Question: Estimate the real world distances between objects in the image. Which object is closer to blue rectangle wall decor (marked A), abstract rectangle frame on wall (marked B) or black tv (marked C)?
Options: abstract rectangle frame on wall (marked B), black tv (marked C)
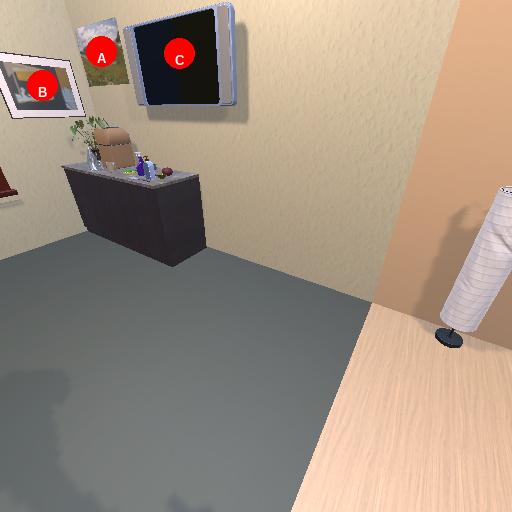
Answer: abstract rectangle frame on wall (marked B)